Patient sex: M
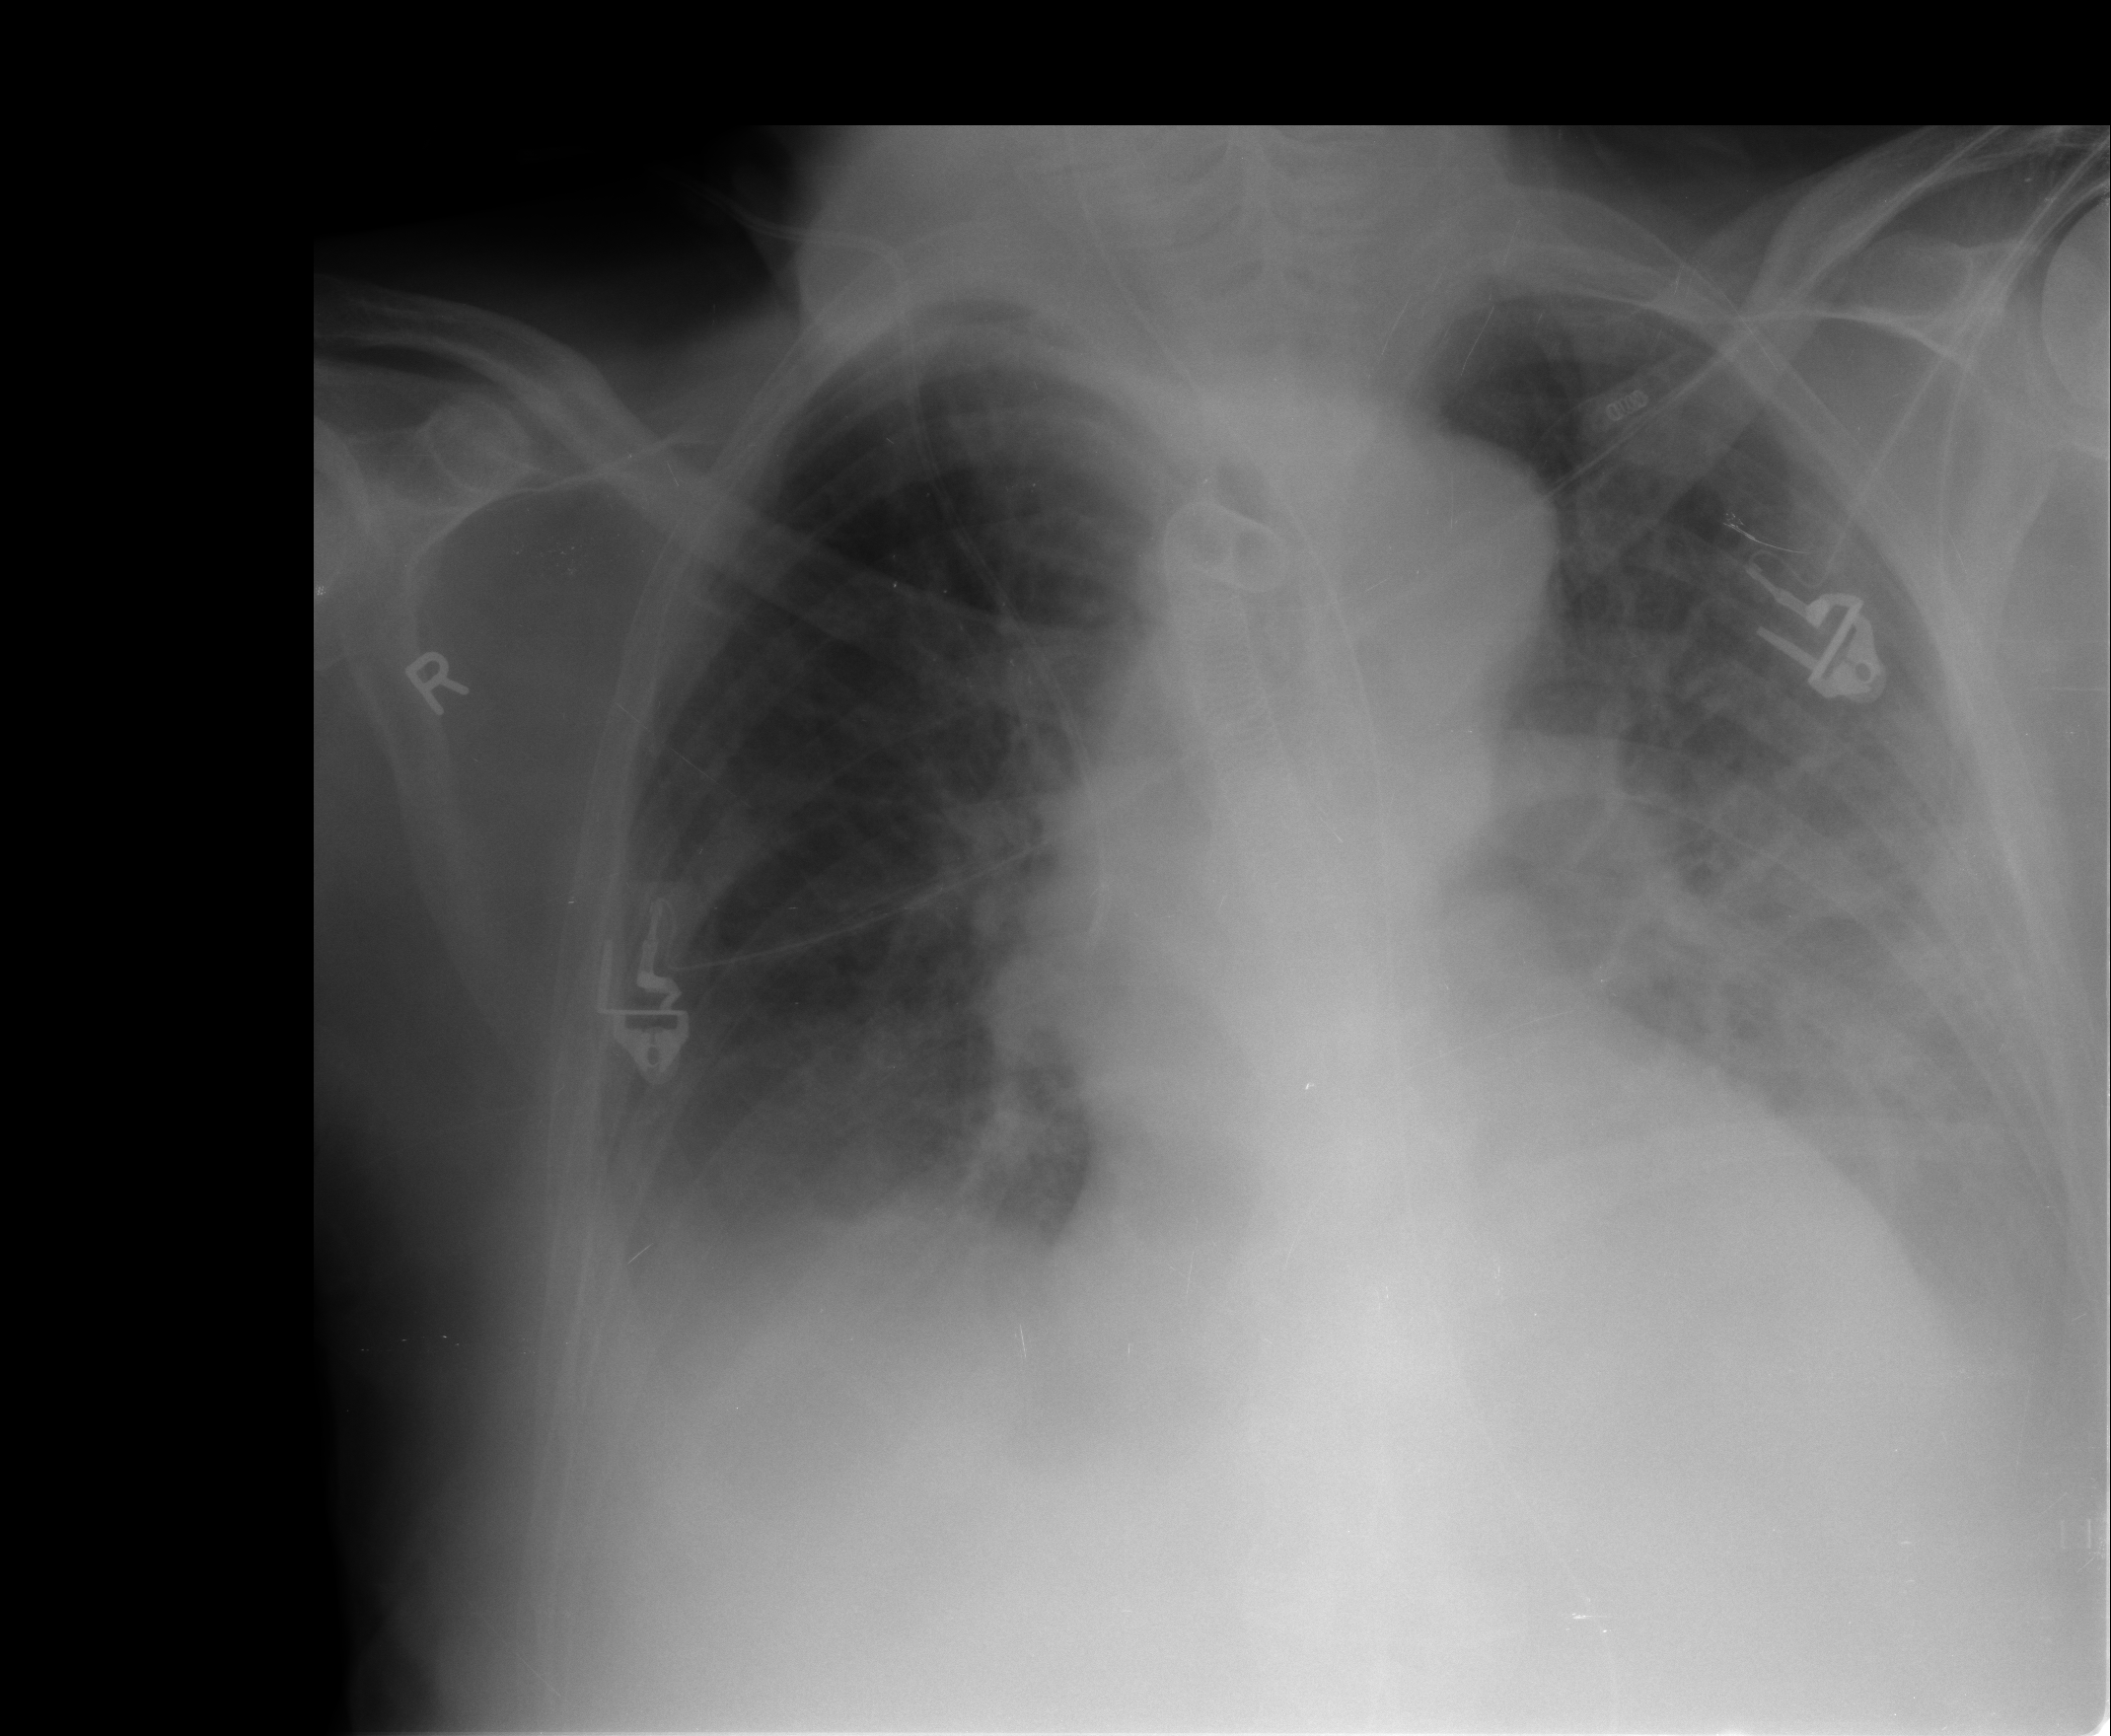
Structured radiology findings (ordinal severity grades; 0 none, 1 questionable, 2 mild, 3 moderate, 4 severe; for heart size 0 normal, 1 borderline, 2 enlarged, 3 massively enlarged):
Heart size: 0
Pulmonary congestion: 0
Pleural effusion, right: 2
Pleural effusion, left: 3
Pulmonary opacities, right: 1
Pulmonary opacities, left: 1
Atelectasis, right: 2
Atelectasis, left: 2